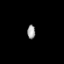
Tissue: prostate
Cell type: Fibroblasts
Senescence score: 0.8138
Nuclear area (px): 110
Mean DAPI intensity: 158.118